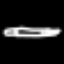
Label: pencil